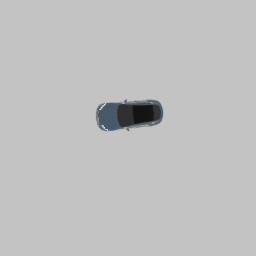
Label: mechanical